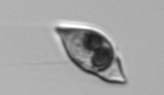
Label: Amphidinium